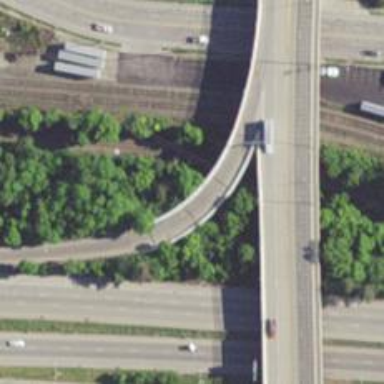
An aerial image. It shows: Bridge over motorway_link.